Question: In the past I have successfully created edmx files. This was using EF5 and Visual Studio 2012. I have since upgraded to Visual Studio 2013 and EF6. The existing EF 5 code still works, but now I have a problem. I can create edmx files, and an EntityDataSource, I can configure the data source, it sees the tables and columns fine, but when I try to refresh the schema I get:
> The schema could not be determined because of the following error from the EntityDataSource:Could not find the CLR type for (my type here)
I have seen a solution on-line telling me to change my Code Generation Strategy to default (the existing edmx files created in EF 5 are set as Legacy ObjectContext), but it won't let me do this because the option 'T4' is grayed out.

Is there a way I can force the Code Generation Strategy to not use T4?
EDIT:
Pawel states that EntityDataSource does not support EF 6. Is there a tutorial available that shows an easy step-by-step guide of how to connect to EF 6? I have got all my EF information from the book Beginning ASP.Net 4, but it is now obviously out-dated. I see that EF 6 is still in beta stage. Maybe they'll add support for EntityDataSource at some stage?
EDIT 2:
OK, I've been fiddling around with this for a bit, and I can connect using LinqDataSource. I won't get a chance to play around with it much for a few days, but it looks like this works.
EDIT 3:
Using LinqDataSource doesn't work. The only CRUD operation it can perform is Read. Obviously there must be a way to use the new EF 6.0 framework (Pawel has suggested I use MVC), but they couldn't have broken it completely for my scenario (using web site), could they?
EDIT 4:
I have found a solution for my scenario, see my answer below.
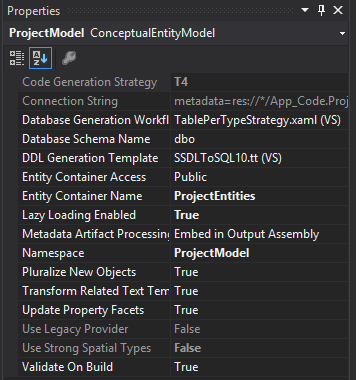
Answer: Due to changes in EF6 if you are using EF6 in VS2012/VS2013 the only supported generation strategy is T4. You can get EntityObject based entities and ObjectContext based context by using <URL>. Note: EntityDataSource does not currently support EF6.
The preview of the EntityDataSourceControl with EF6 support is now <URL>